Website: lowes
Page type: billing-address
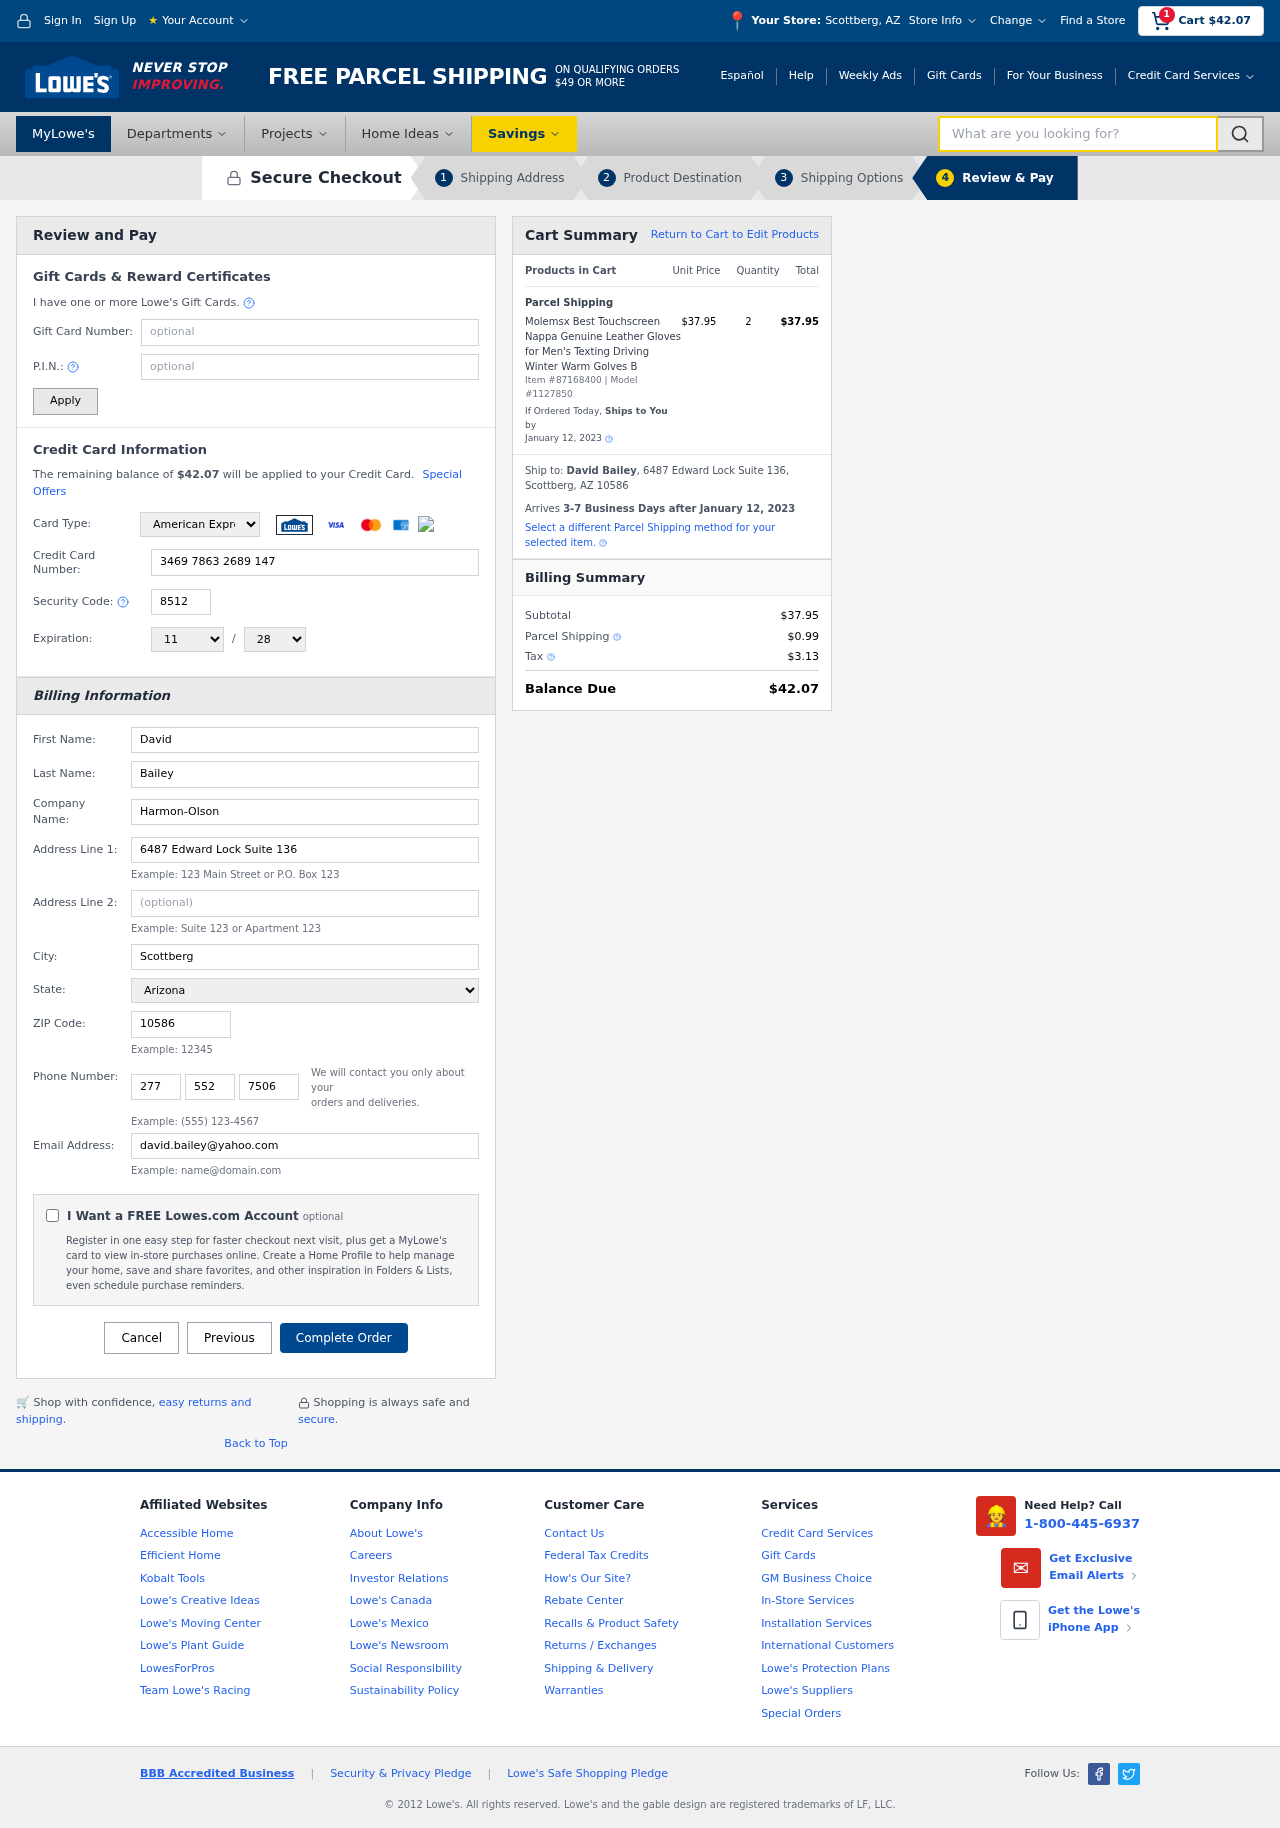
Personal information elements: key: PII_CARD_CVV
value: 8512
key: PII_CARD_EXPIRY_MONTH
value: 11
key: PII_CARD_EXPIRY_YEAR
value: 28
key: PII_CARD_NUMBER
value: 3469 7863 2689 147
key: PII_CARD_TYPE
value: American Express
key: PII_CITY
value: Scottberg
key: PII_CITY_STATE
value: Scottberg, AZ
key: PII_COMPANY
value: Harmon-Olson
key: PII_EMAIL
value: david.bailey@yahoo.com
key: PII_FIRSTNAME
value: David
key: PII_FULLNAME
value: David Bailey
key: PII_LASTNAME
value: Bailey
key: PII_PHONE_AREA
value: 277
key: PII_PHONE_PREFIX
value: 552
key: PII_PHONE_SUFFIX
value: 7506
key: PII_POSTCODE
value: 10586
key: PII_STATE
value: Arizona
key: PII_STREET
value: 6487 Edward Lock Suite 136
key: PII_CITY_STATE_ZIP
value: Scottberg, AZ 10586
Product elements: key: PRODUCT1_NAME
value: Molemsx Best Touchscreen Nappa Genuine Leather Gloves for Men's Texting Driving Winter Warm Golves B
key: PRODUCT1_PRICE
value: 37.95
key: PRODUCT1_QUANTITY
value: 2
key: PRODUCT_ITEM_NUMBER
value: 87168400
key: PRODUCT_MODEL_NUMBER
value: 1127850
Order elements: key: ORDER_SUBTOTAL
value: $42.07
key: ORDER_TOTAL
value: $42.07
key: ORDER_SHIPPING_DATE
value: January 12, 2023
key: ORDER_SUBTOTAL
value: $37.95
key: ORDER_DELIVERY_DATE
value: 3-7 Business Days after January 12, 2023
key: ORDER_SHIPPING_DATE2
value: January 12, 2023
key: ORDER_SUBTOTAL2
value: $37.95
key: ORDER_SHIPPING_COST
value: $0.99
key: ORDER_TAX
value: $3.13
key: ORDER_TOTAL2
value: $42.07
Search elements: key: HEADER_SEARCH
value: What are you looking for?